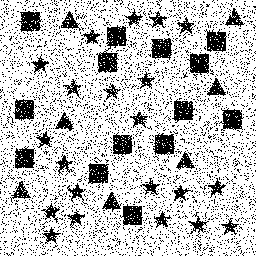
Squares: 14
Triangles: 7
Stars: 21
Total shapes: 42